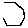
Label: hexagon